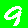
Digit: 9